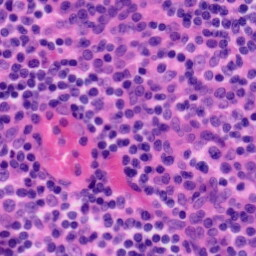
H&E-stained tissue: Tonsil